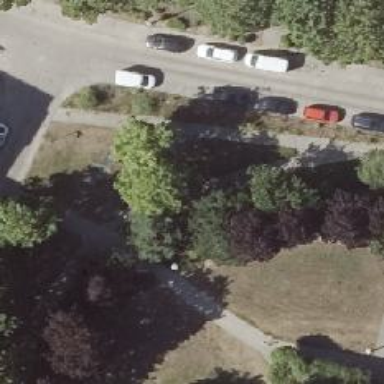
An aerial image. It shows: Footway with concrete surface.